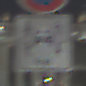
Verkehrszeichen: CarsharingfahrzeugeFrei
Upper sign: AbsolutesHalteverbot
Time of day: Night
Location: Outdoor (Urban)
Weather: PartlyCloudy
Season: NotSpecified
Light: Artificial